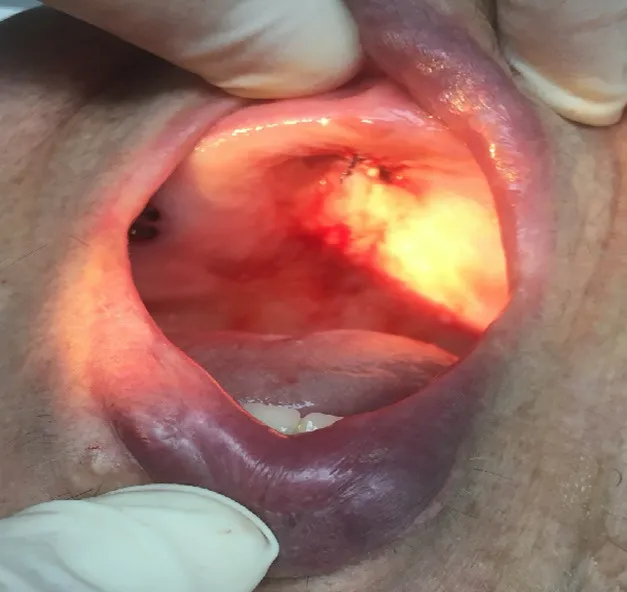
intraoral examination (after excision).
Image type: medical_photograph (other_medical_photograph)